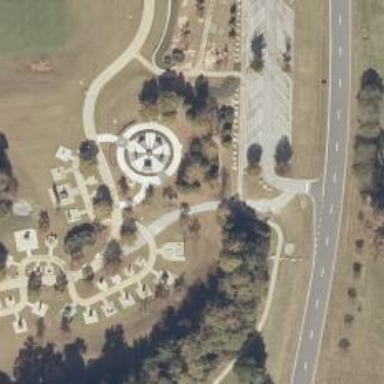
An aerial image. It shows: Historic memorial.